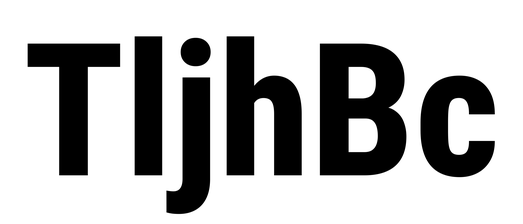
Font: Roboto_Condensed_ExtraBold